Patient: sex F, age 48
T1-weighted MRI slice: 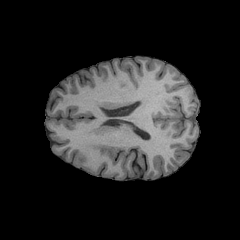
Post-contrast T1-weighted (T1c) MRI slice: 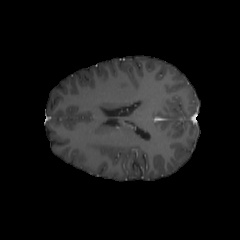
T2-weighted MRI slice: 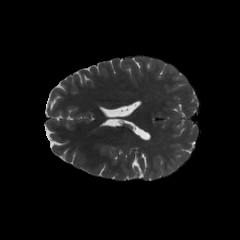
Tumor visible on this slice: yes
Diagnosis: Astrocytoma, IDH-mutant
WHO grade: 2